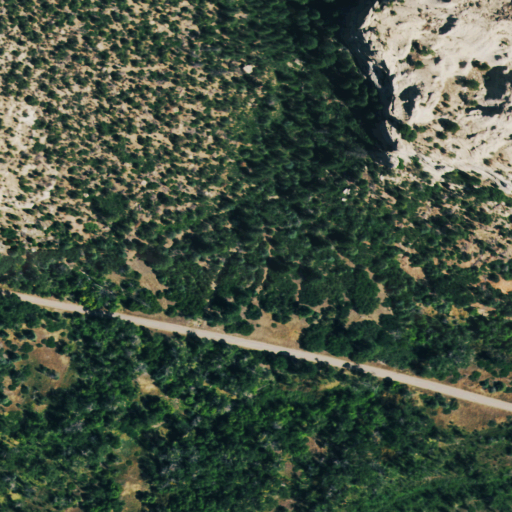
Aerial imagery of valley in Colorado named Ferris Canyon containing evergreen forest, pasture, woody wetlands, shrub, and deciduous forest